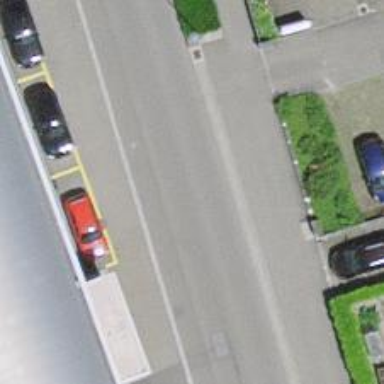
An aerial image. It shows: Public transport stop position.